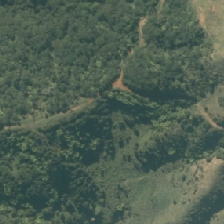
Land cover: high_producing_grassland